Field crop: tomato
Growth stage: 2
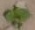
Species: solanum